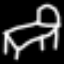
Label: bed